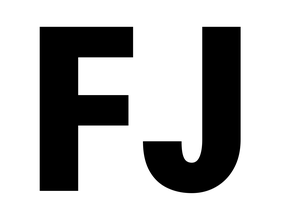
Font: Roboto_Condensed_Black